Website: walmart
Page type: account-selection
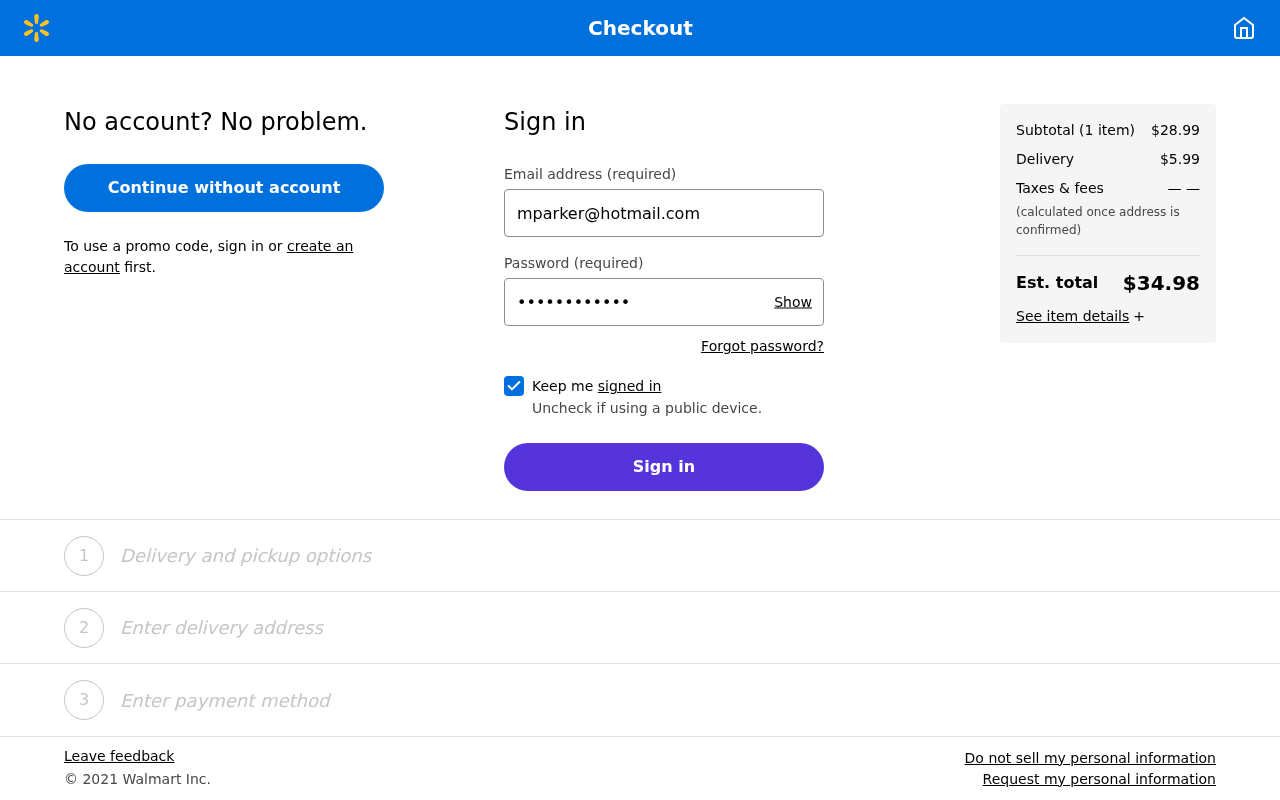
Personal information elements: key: PII_EMAIL
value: mparker@hotmail.com
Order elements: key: ORDER_NUM_ITEMS
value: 1
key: ORDER_SUBTOTAL
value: $28.99
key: ORDER_SHIPPING_COST
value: $5.99
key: ORDER_TOTAL
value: $34.98